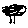
Label: tree